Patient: sex M, age 48
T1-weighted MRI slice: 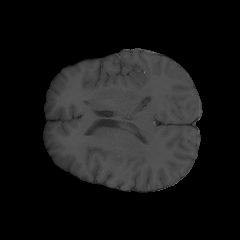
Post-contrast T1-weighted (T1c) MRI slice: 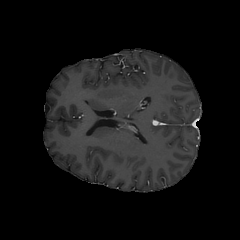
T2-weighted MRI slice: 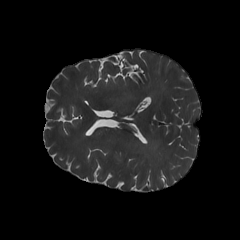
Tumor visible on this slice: no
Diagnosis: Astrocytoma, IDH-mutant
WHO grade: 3